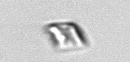
Label: Bacillariophyceae_morphotype1